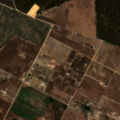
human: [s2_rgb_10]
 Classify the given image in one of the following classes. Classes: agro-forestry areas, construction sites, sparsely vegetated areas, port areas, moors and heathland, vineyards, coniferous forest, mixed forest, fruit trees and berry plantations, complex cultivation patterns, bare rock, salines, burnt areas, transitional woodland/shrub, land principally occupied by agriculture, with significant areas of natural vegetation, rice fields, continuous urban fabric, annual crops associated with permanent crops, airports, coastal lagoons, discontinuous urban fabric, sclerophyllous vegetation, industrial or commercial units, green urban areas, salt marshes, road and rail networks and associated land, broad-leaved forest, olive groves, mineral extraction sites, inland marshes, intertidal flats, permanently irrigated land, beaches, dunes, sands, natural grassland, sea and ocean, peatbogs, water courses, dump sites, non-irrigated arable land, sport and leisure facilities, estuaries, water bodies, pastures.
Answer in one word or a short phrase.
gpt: vineyards, complex cultivation patterns, broad-leaved forest, transitional woodland/shrub